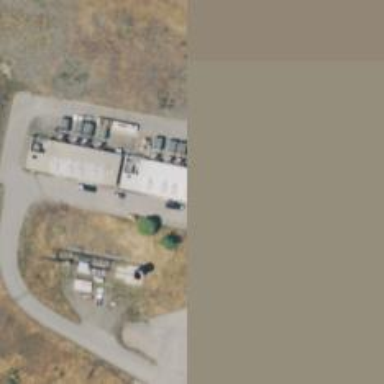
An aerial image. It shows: Generator is pictured.